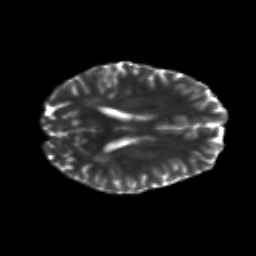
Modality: T2w
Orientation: axial
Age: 31
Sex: female
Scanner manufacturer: siemens
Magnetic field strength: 3 T
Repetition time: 8.8 s
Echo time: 0.085 s